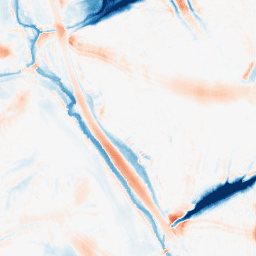
Category: morphological
Decomposition family: morphological
Decomposition parameters: operation: average
size: 20
Upsampling method: fft_zeropad
Upsampling parameters: scale: 8
Upsampling scale: 8